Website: apple
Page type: store-pickup
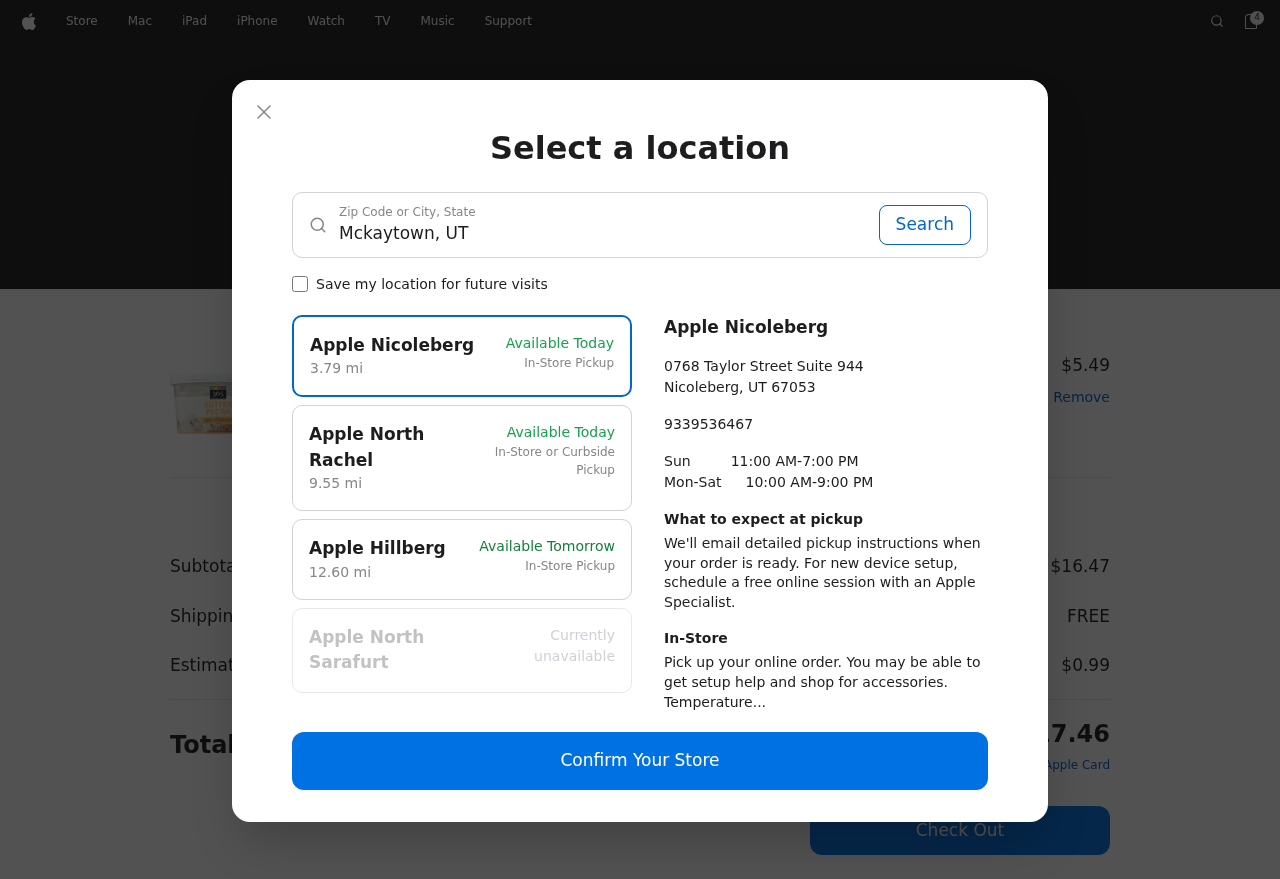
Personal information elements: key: PII_CITY_STATE
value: Mckaytown, UT
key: PII_LOCATION1_CITY
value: Apple Nicoleberg
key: PII_LOCATION1_CITY_STATE_ZIP
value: Nicoleberg, UT 67053
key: PII_LOCATION1_STREET
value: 0768 Taylor Street Suite 944
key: PII_LOCATION2_CITY
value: Apple North Rachel
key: PII_LOCATION3_CITY
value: Apple Hillberg
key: PII_LOCATION4_CITY
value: Apple North Sarafurt
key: PII_PHONE
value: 9339536467
Product elements: key: PRODUCT1_NAME
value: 365 Everyday Value, Butter Pecan Ice Cream, 48 oz (Frozen)
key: PRODUCT1_PRICE
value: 5.49
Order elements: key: ORDER_NUM_ITEMS
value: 4
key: ORDER_TOTAL
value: $17.46
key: ORDER_SUBTOTAL
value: $16.47
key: ORDER_SHIPPING_COST
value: FREE
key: ORDER_TAX
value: $0.99
Search elements: key: SEARCH_CITY_STATE
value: Mckaytown, UT